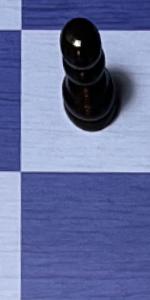
Label: Empty